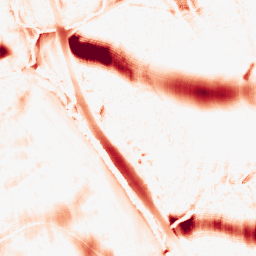
Category: morphological
Decomposition family: morphological_ellipse
Decomposition parameters: operation: opening
width: 50
height: 30
Upsampling method: sinc_blackman
Upsampling parameters: scale: 2
kernel_size: 16
Upsampling scale: 2